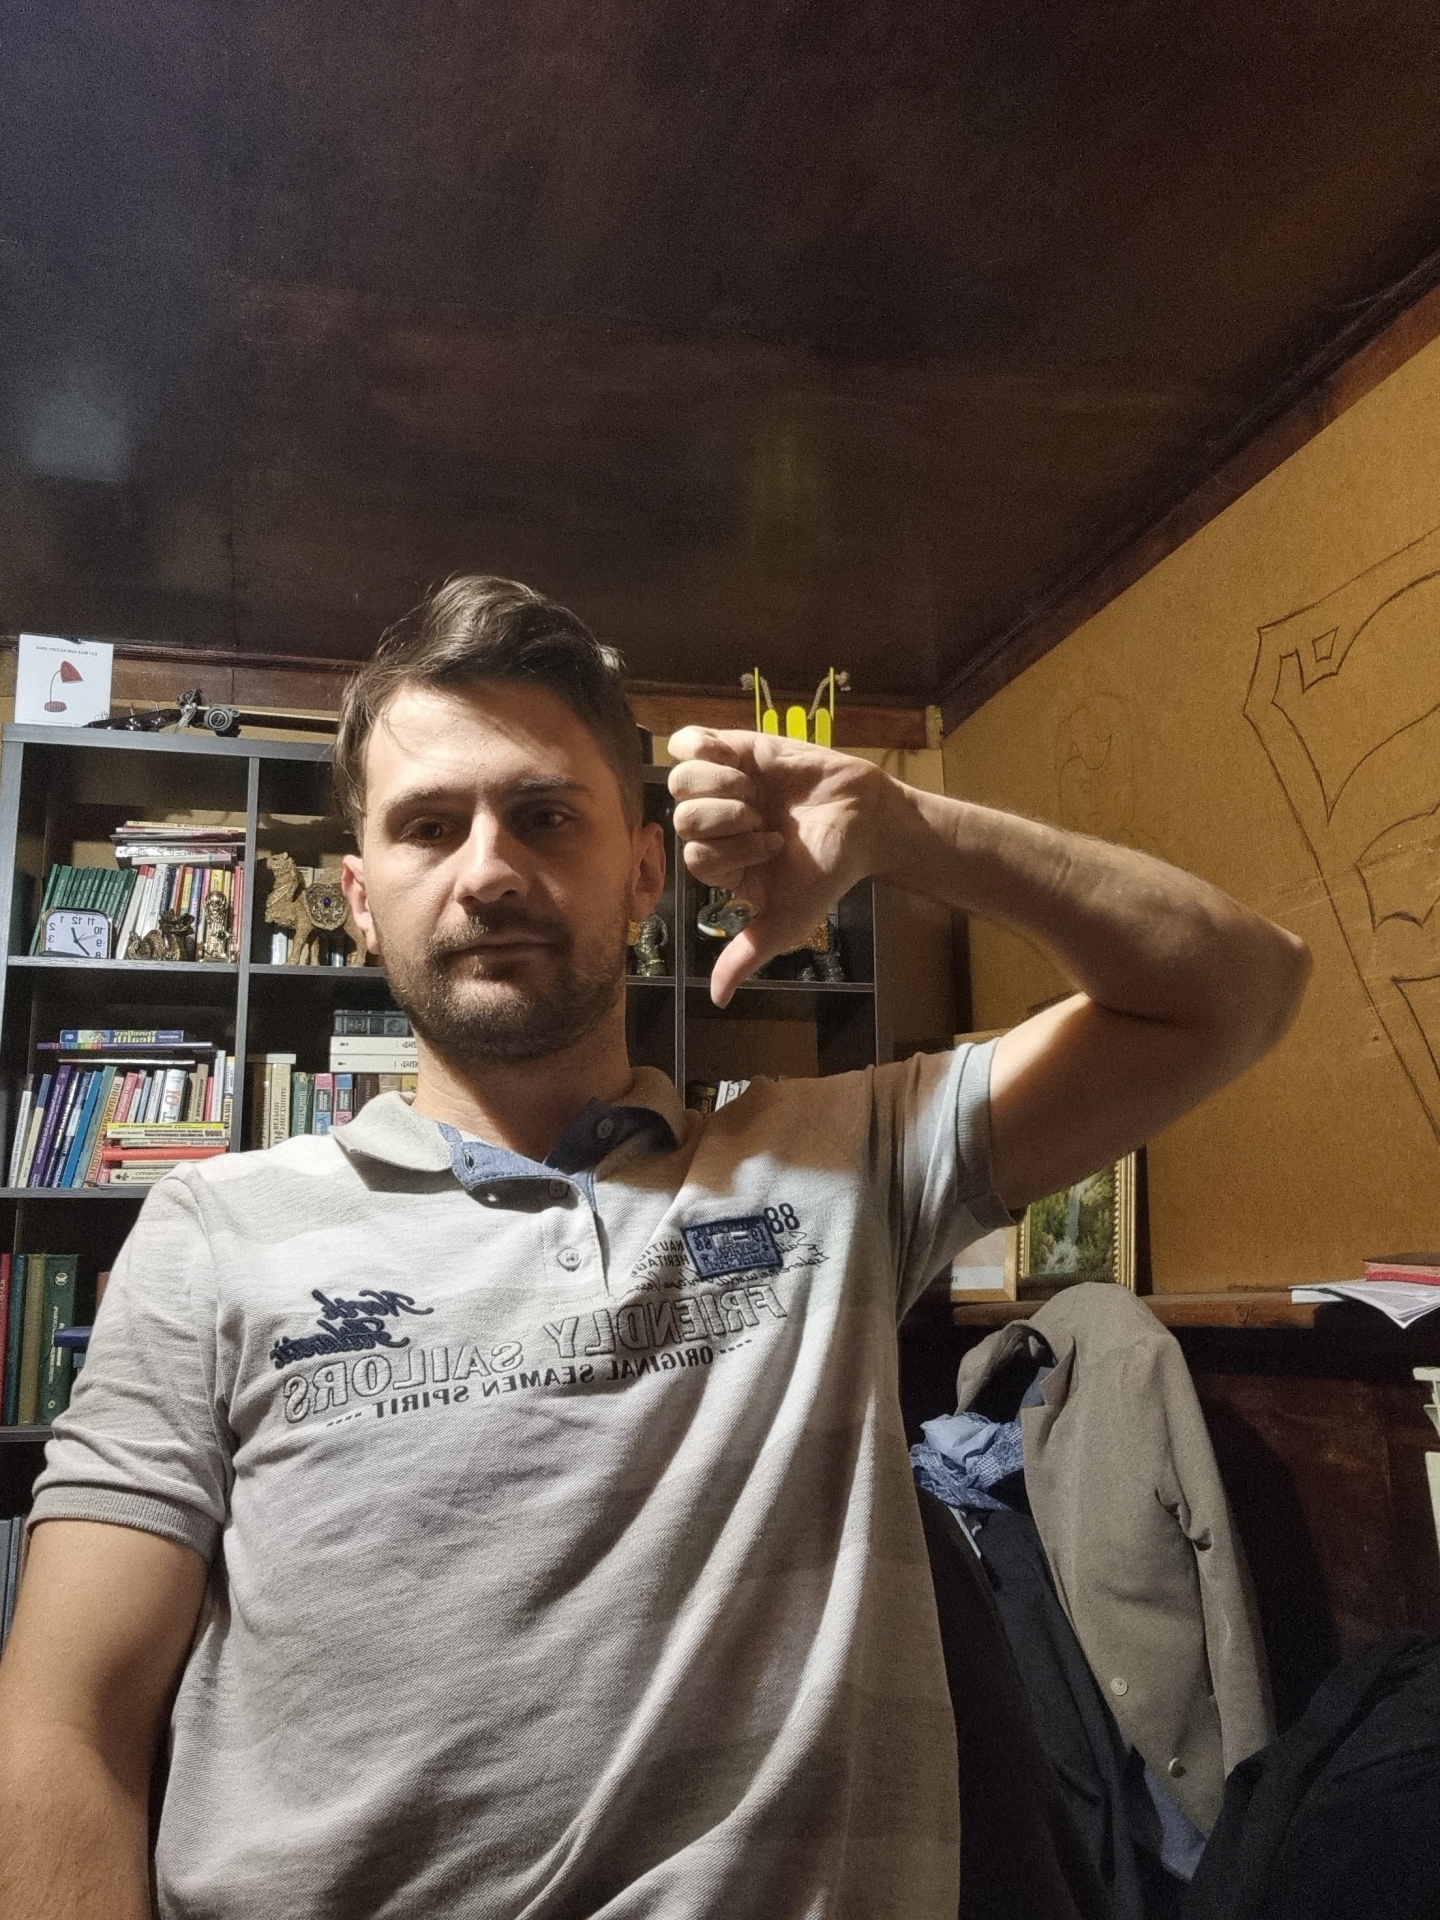
Label: noise